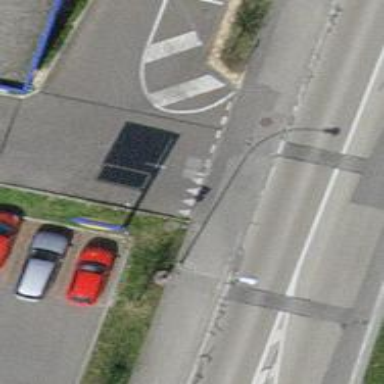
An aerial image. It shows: Asphalt sidewalk.